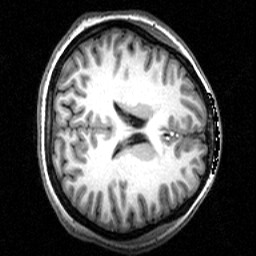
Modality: T1w
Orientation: axial
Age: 20
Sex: female